Field crop: maize
Growth stage: 2
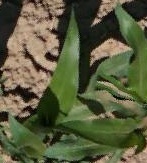
Species: maize